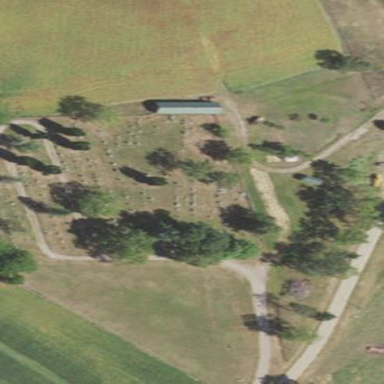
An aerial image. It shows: Cemetery.